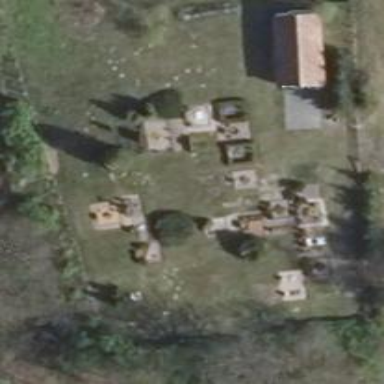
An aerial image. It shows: Cemetery.